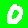
Digit: 0